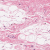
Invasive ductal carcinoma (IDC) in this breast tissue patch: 0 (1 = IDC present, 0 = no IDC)